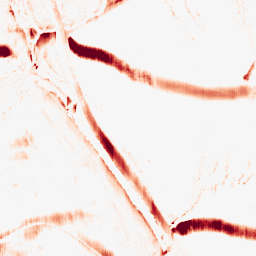
Category: morphological
Decomposition family: morphological_rect
Decomposition parameters: operation: opening
width: 5
height: 20
Upsampling method: cubic_catmull_rom
Upsampling parameters: scale: 2
Upsampling scale: 2